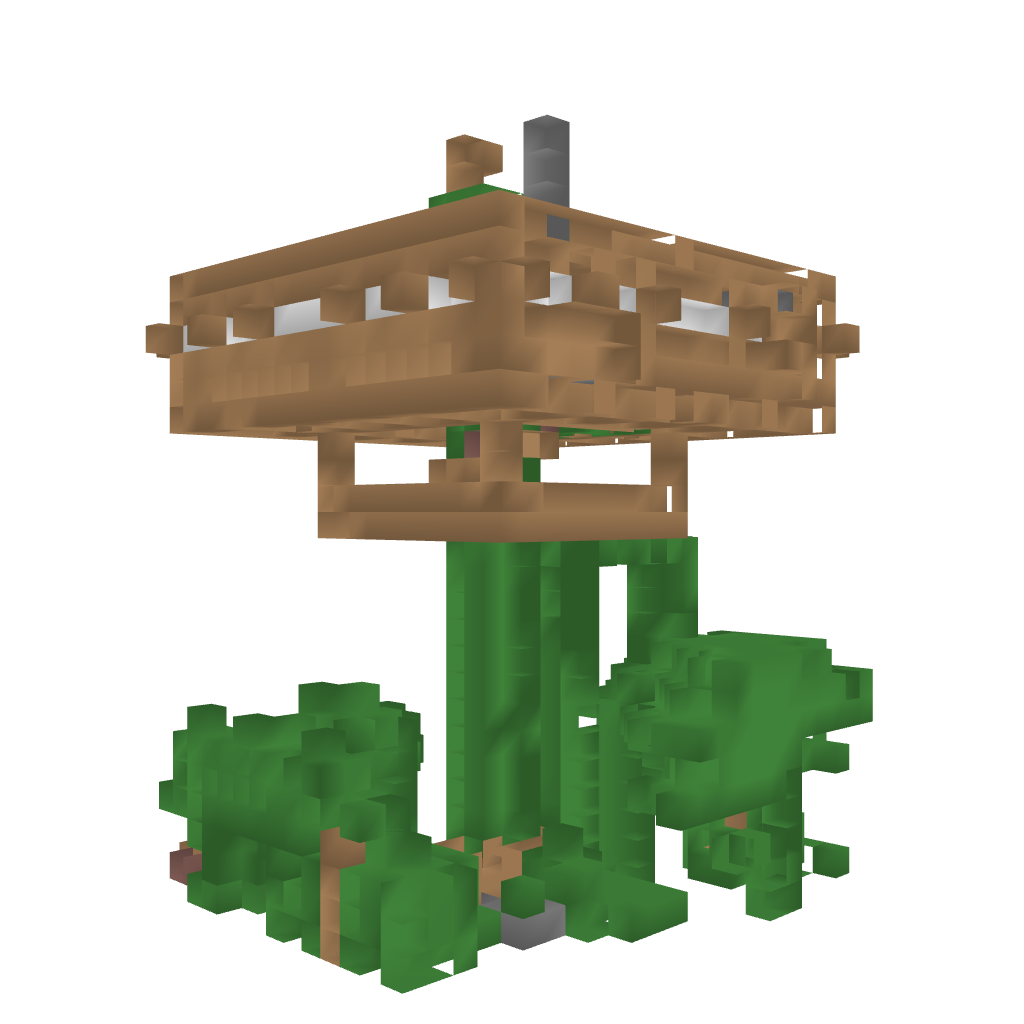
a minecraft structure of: Tree House bad low quality